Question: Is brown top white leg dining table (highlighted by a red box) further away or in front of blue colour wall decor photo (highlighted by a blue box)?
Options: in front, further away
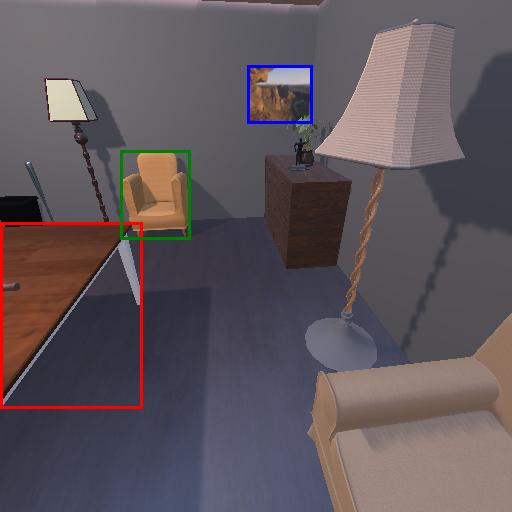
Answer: in front